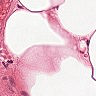
Metastatic tissue present: no